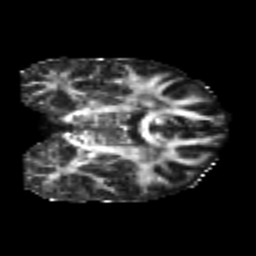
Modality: FA
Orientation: coronal
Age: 20
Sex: male
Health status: healthy
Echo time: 0.074 s